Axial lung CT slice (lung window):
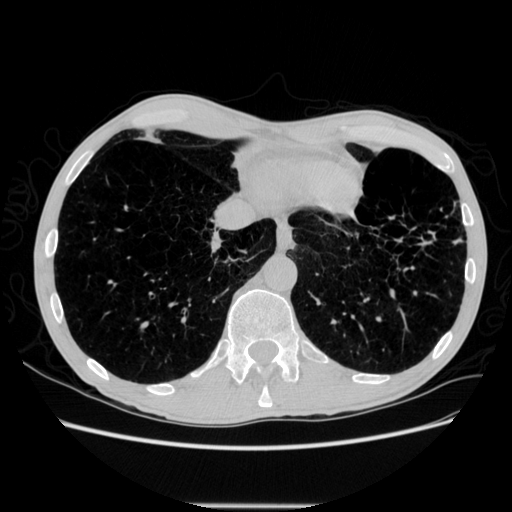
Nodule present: no